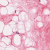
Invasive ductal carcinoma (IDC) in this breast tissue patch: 0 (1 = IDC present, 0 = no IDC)